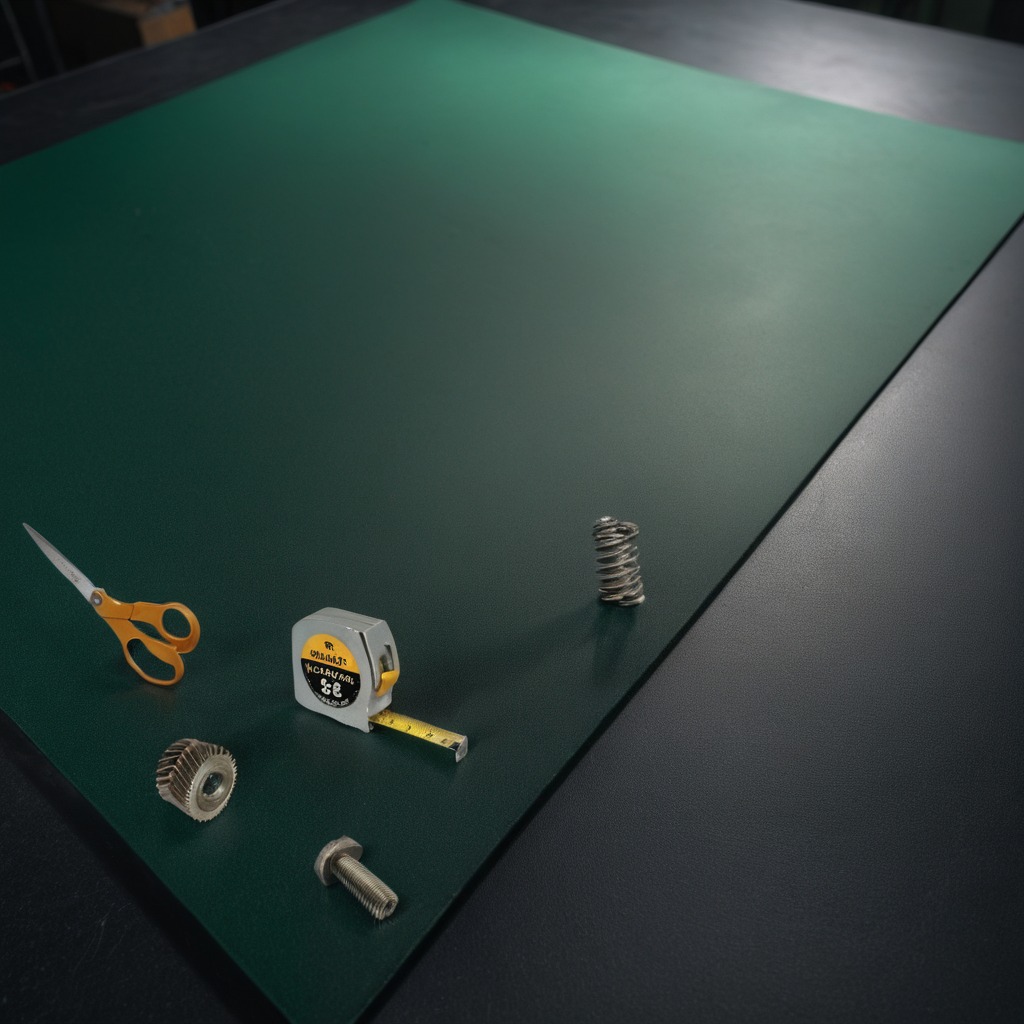
A gear with teeth, a measuring tape, a screw, a spring, and a pair of scissors are lying on the clean granite tabletop covered with a green rubber mat inside a workshop at night dim ambient light soft shadows worn but beneath the mat.